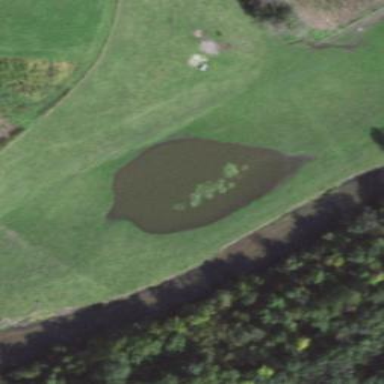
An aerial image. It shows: Peaceful pond surrounded by nature.